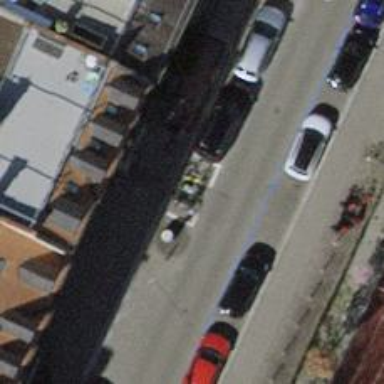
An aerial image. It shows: Bicycle parking area with stands.